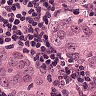
Metastatic tissue present: yes